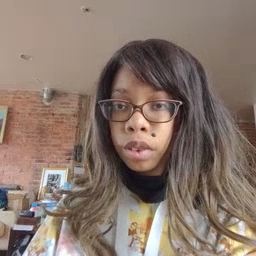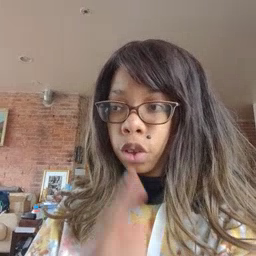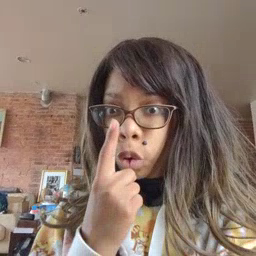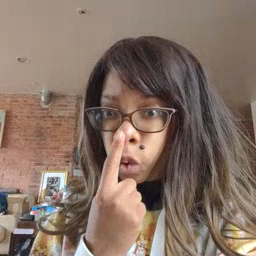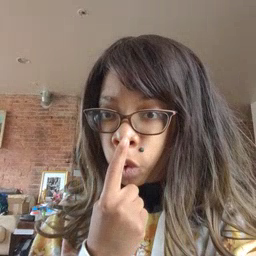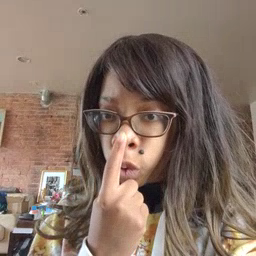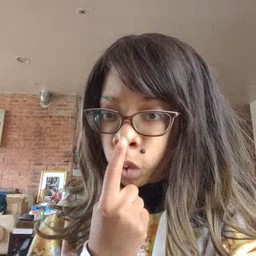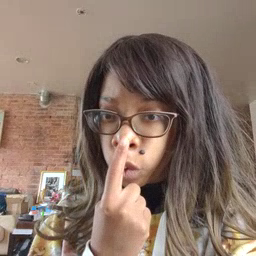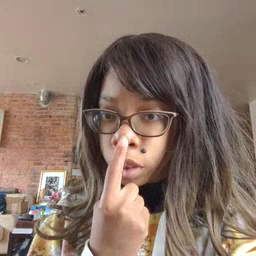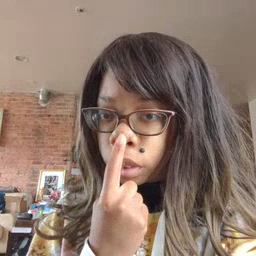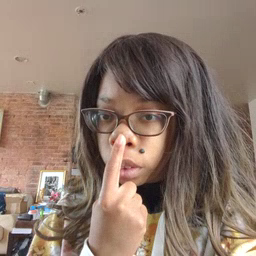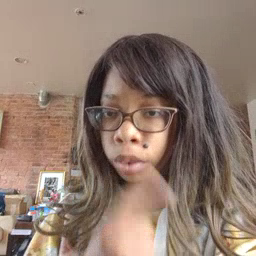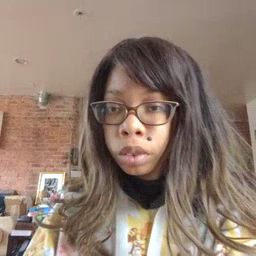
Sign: nose